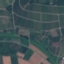
Land use / land cover: PermanentCrop